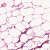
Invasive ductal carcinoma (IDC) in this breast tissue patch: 0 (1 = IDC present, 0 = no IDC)